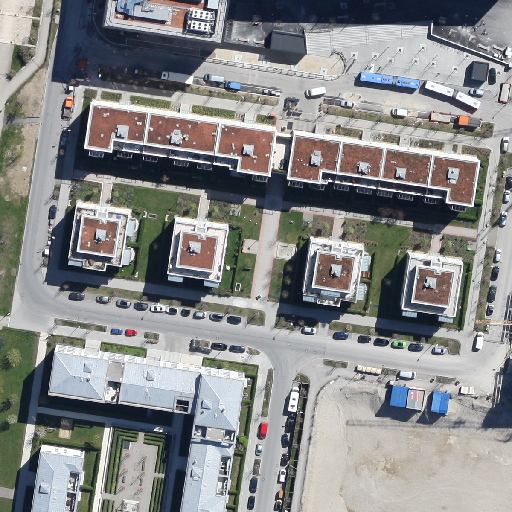
Referring expression: vehicle